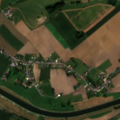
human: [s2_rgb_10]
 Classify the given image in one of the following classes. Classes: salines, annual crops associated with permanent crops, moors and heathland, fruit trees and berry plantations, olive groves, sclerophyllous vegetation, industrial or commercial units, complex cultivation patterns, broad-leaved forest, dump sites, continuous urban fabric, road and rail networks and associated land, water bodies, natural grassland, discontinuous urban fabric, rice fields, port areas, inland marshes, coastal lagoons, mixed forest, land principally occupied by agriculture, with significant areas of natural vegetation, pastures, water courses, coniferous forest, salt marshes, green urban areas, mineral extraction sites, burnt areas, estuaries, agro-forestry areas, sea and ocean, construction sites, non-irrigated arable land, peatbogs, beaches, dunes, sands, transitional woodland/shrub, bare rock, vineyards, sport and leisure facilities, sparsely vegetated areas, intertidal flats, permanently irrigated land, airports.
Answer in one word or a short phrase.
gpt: discontinuous urban fabric, non-irrigated arable land, complex cultivation patterns